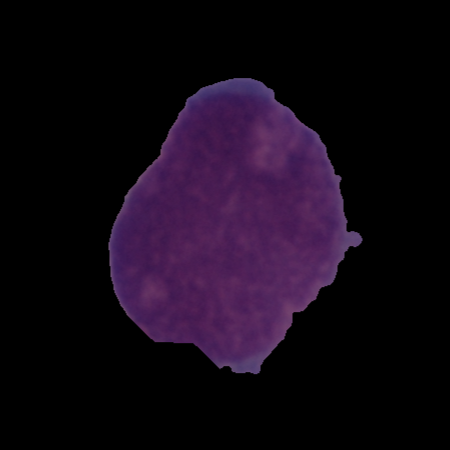
Label: cancer